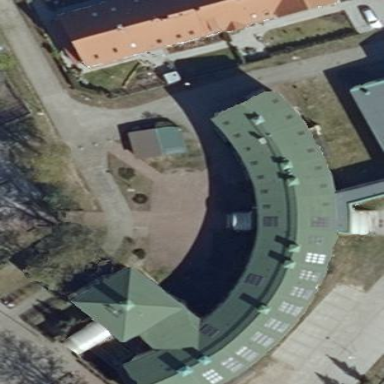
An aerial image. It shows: Education building.